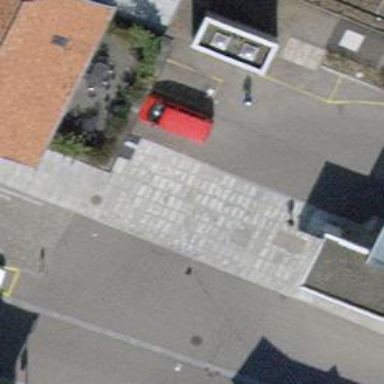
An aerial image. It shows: Footway made of paving stones.